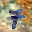
Label: 7